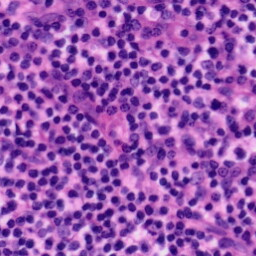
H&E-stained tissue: Tonsil